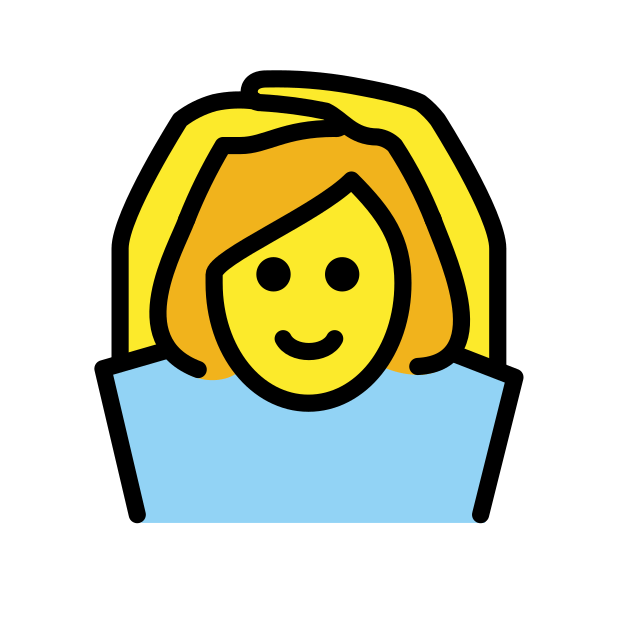
woman gesturing OK